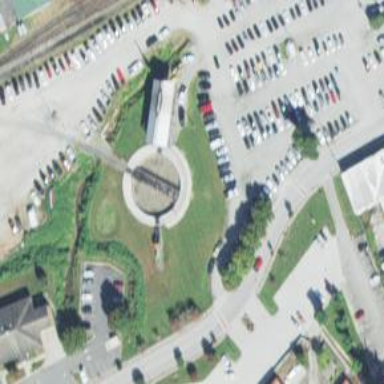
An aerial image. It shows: Railway turntable.